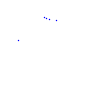
Particle: proton